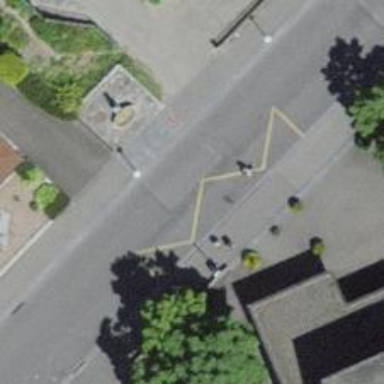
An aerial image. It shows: Public transport stop position.